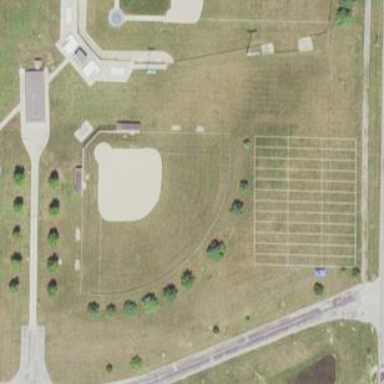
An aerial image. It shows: Baseball pitch for leisure land activities.